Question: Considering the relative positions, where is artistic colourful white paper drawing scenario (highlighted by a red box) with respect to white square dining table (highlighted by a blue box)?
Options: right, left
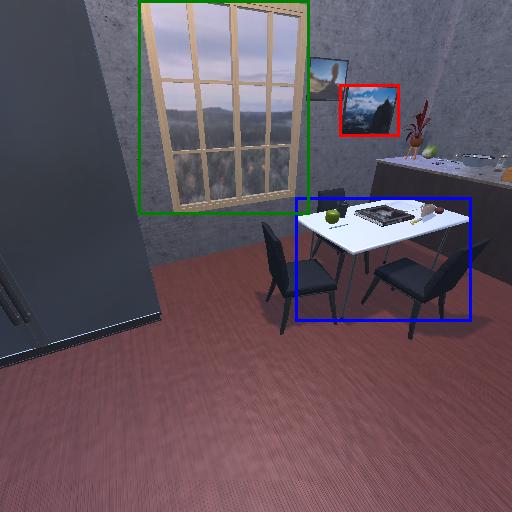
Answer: right